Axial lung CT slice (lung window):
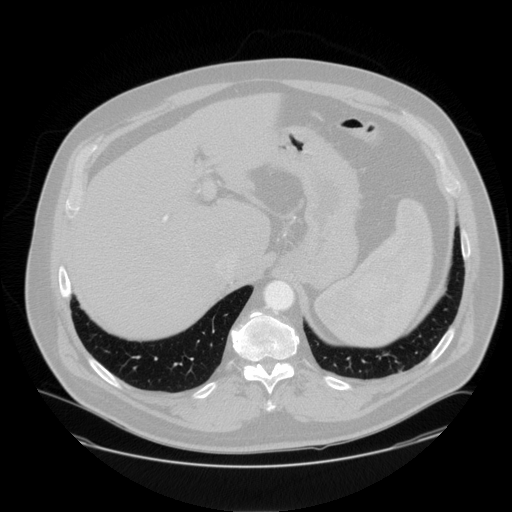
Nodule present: no